Question:
This is a cube, the edges of which are directional; It can only go left to right, back to front and top to bottom.
'''
edge(a,b).
edge(a,c).
edge(a,e).
edge(b,d).
edge(b,f).
edge(c,d).
edge(c,g).
edge(d,h).
edge(e,f).
edge(e,g).
edge(f,h).
edge(g,h).
'''
With the method below we can check if we can go from A-H for example: cango(A,H).
'''
move(X,Y):- edge(X,Y).
move(X,Y):- edge(X,Z), move(Z,Y).
'''
With move2, I'm trying to impalement counting of steps required.
'''
move2(X,Y,N):- N is N+1, edge(X,Y).
move2(X,Y,N):- N is N+1, edge(X,Z), move2(Z,Y,N).
'''
How would I implement this?
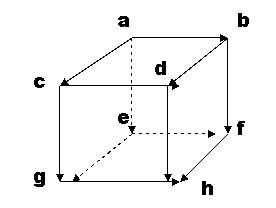
Answer: '''
move2(X,Y,1):- edge(X,Y), ! .
move2(X,Y,NN):- edge(X,Z), move2(Z,Y,N), NN is N+1 .
'''